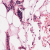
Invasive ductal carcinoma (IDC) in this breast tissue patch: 0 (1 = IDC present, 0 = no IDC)